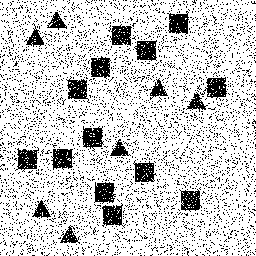
Squares: 13
Triangles: 7
Stars: 0
Total shapes: 20